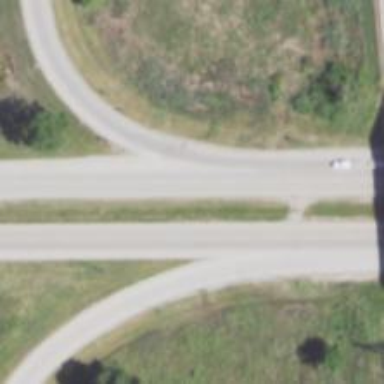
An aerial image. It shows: Road marking featuring gore chevron.